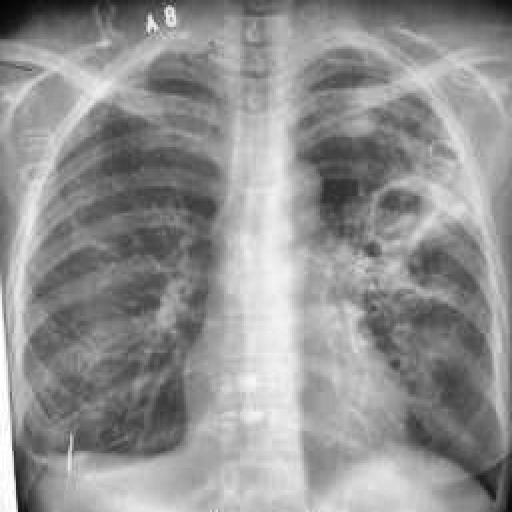
Finding: TUBERCULOSIS